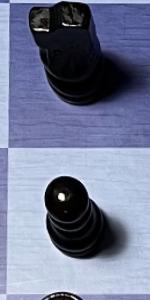
Label: Pawn_Black